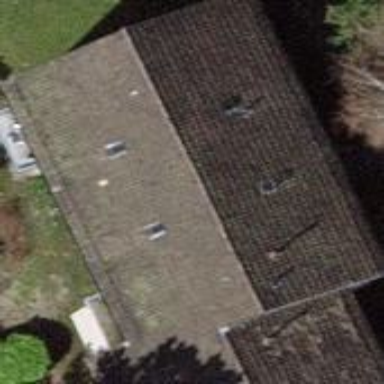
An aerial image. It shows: Gabled building.